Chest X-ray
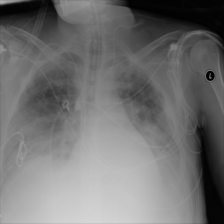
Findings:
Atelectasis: positive
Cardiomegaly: negative
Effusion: positive
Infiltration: negative
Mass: negative
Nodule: negative
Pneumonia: negative
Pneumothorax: negative
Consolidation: negative
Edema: negative
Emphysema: negative
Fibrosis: negative
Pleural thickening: negative
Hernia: negative